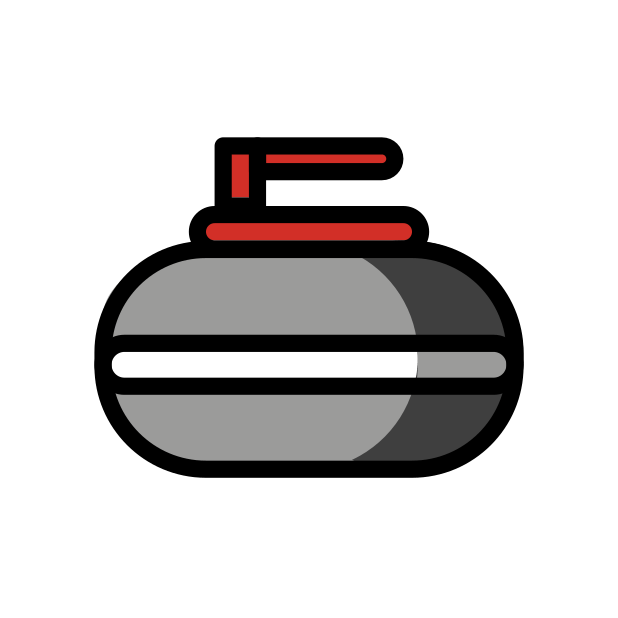
Emoji: 🥌
Name: curling stone
Unicode: 0x1f94c